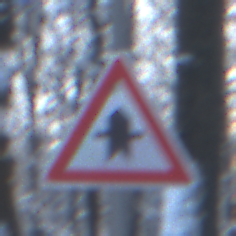
Verkehrszeichen: Vorfahrt
Umgebung: Outdoor, Nature
Tageszeit: MorningAfternoon
Wetter: Clear
Licht: Natural
Jahreszeit: Winter
Kontrast: LowContrast